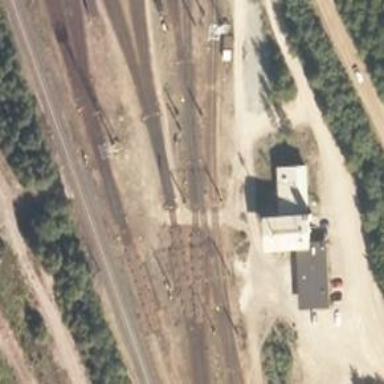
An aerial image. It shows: Railway signal.